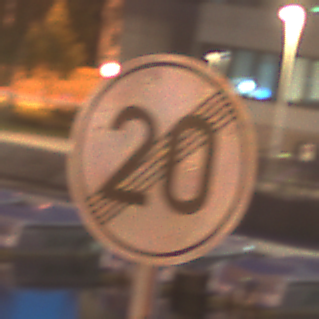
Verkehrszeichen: EndeGeschwindigkeit20
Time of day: Night
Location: Outdoor (Urban)
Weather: PartlyCloudy
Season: NotSpecified
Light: Artificial